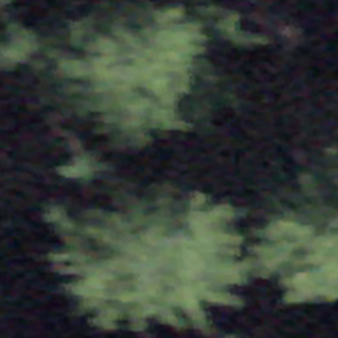
Label: other